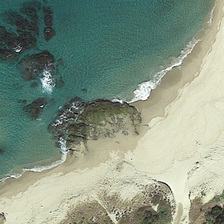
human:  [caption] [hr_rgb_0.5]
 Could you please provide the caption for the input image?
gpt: a yellow beach is between an ocean with white waves and green trees .

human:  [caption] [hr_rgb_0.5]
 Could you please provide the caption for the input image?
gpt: a yellow beach is between an ocean with white waves and green trees .

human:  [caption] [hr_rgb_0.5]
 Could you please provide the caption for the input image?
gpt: a yellow beach is between an ocean with white waves and green trees .

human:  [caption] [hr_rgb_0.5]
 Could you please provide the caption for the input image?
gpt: a yellow beach is between an ocean with white waves and green trees .

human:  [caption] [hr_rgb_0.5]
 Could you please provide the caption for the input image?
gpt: a yellow beach is between an ocean with white waves and green trees .